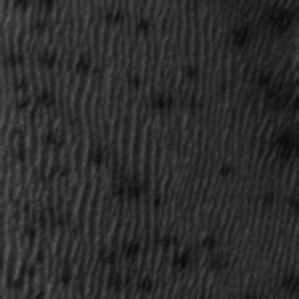
Label: frost